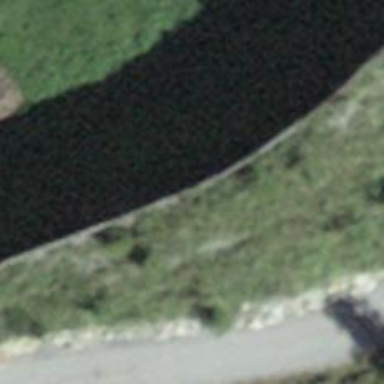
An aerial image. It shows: Retaining wall.